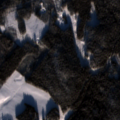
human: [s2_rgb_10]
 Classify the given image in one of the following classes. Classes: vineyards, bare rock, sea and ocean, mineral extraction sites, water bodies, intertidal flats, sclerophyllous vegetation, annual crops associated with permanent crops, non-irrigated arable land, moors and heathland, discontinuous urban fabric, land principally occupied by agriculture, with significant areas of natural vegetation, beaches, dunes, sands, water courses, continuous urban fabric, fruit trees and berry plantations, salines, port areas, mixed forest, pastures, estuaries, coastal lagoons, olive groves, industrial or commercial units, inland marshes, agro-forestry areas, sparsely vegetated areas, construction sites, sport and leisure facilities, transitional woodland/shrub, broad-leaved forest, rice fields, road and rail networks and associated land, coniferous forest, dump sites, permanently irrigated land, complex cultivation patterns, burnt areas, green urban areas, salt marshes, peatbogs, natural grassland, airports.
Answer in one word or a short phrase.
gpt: land principally occupied by agriculture, with significant areas of natural vegetation, coniferous forest, mixed forest, transitional woodland/shrub